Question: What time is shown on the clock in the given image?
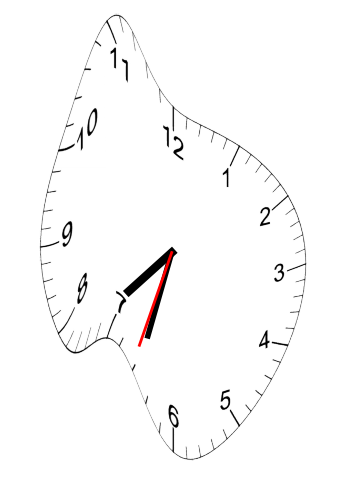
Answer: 07:32:33